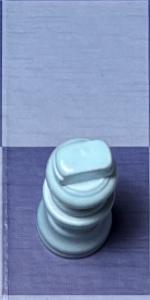
Label: King_White